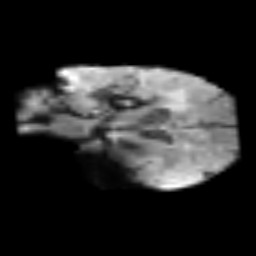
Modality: T2w
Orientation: coronal
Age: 51
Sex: female
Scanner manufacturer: siemens
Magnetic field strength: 3 T
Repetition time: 3.2 s
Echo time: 0.081 s